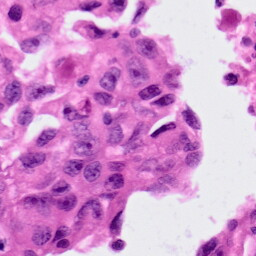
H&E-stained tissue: Lung